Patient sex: M
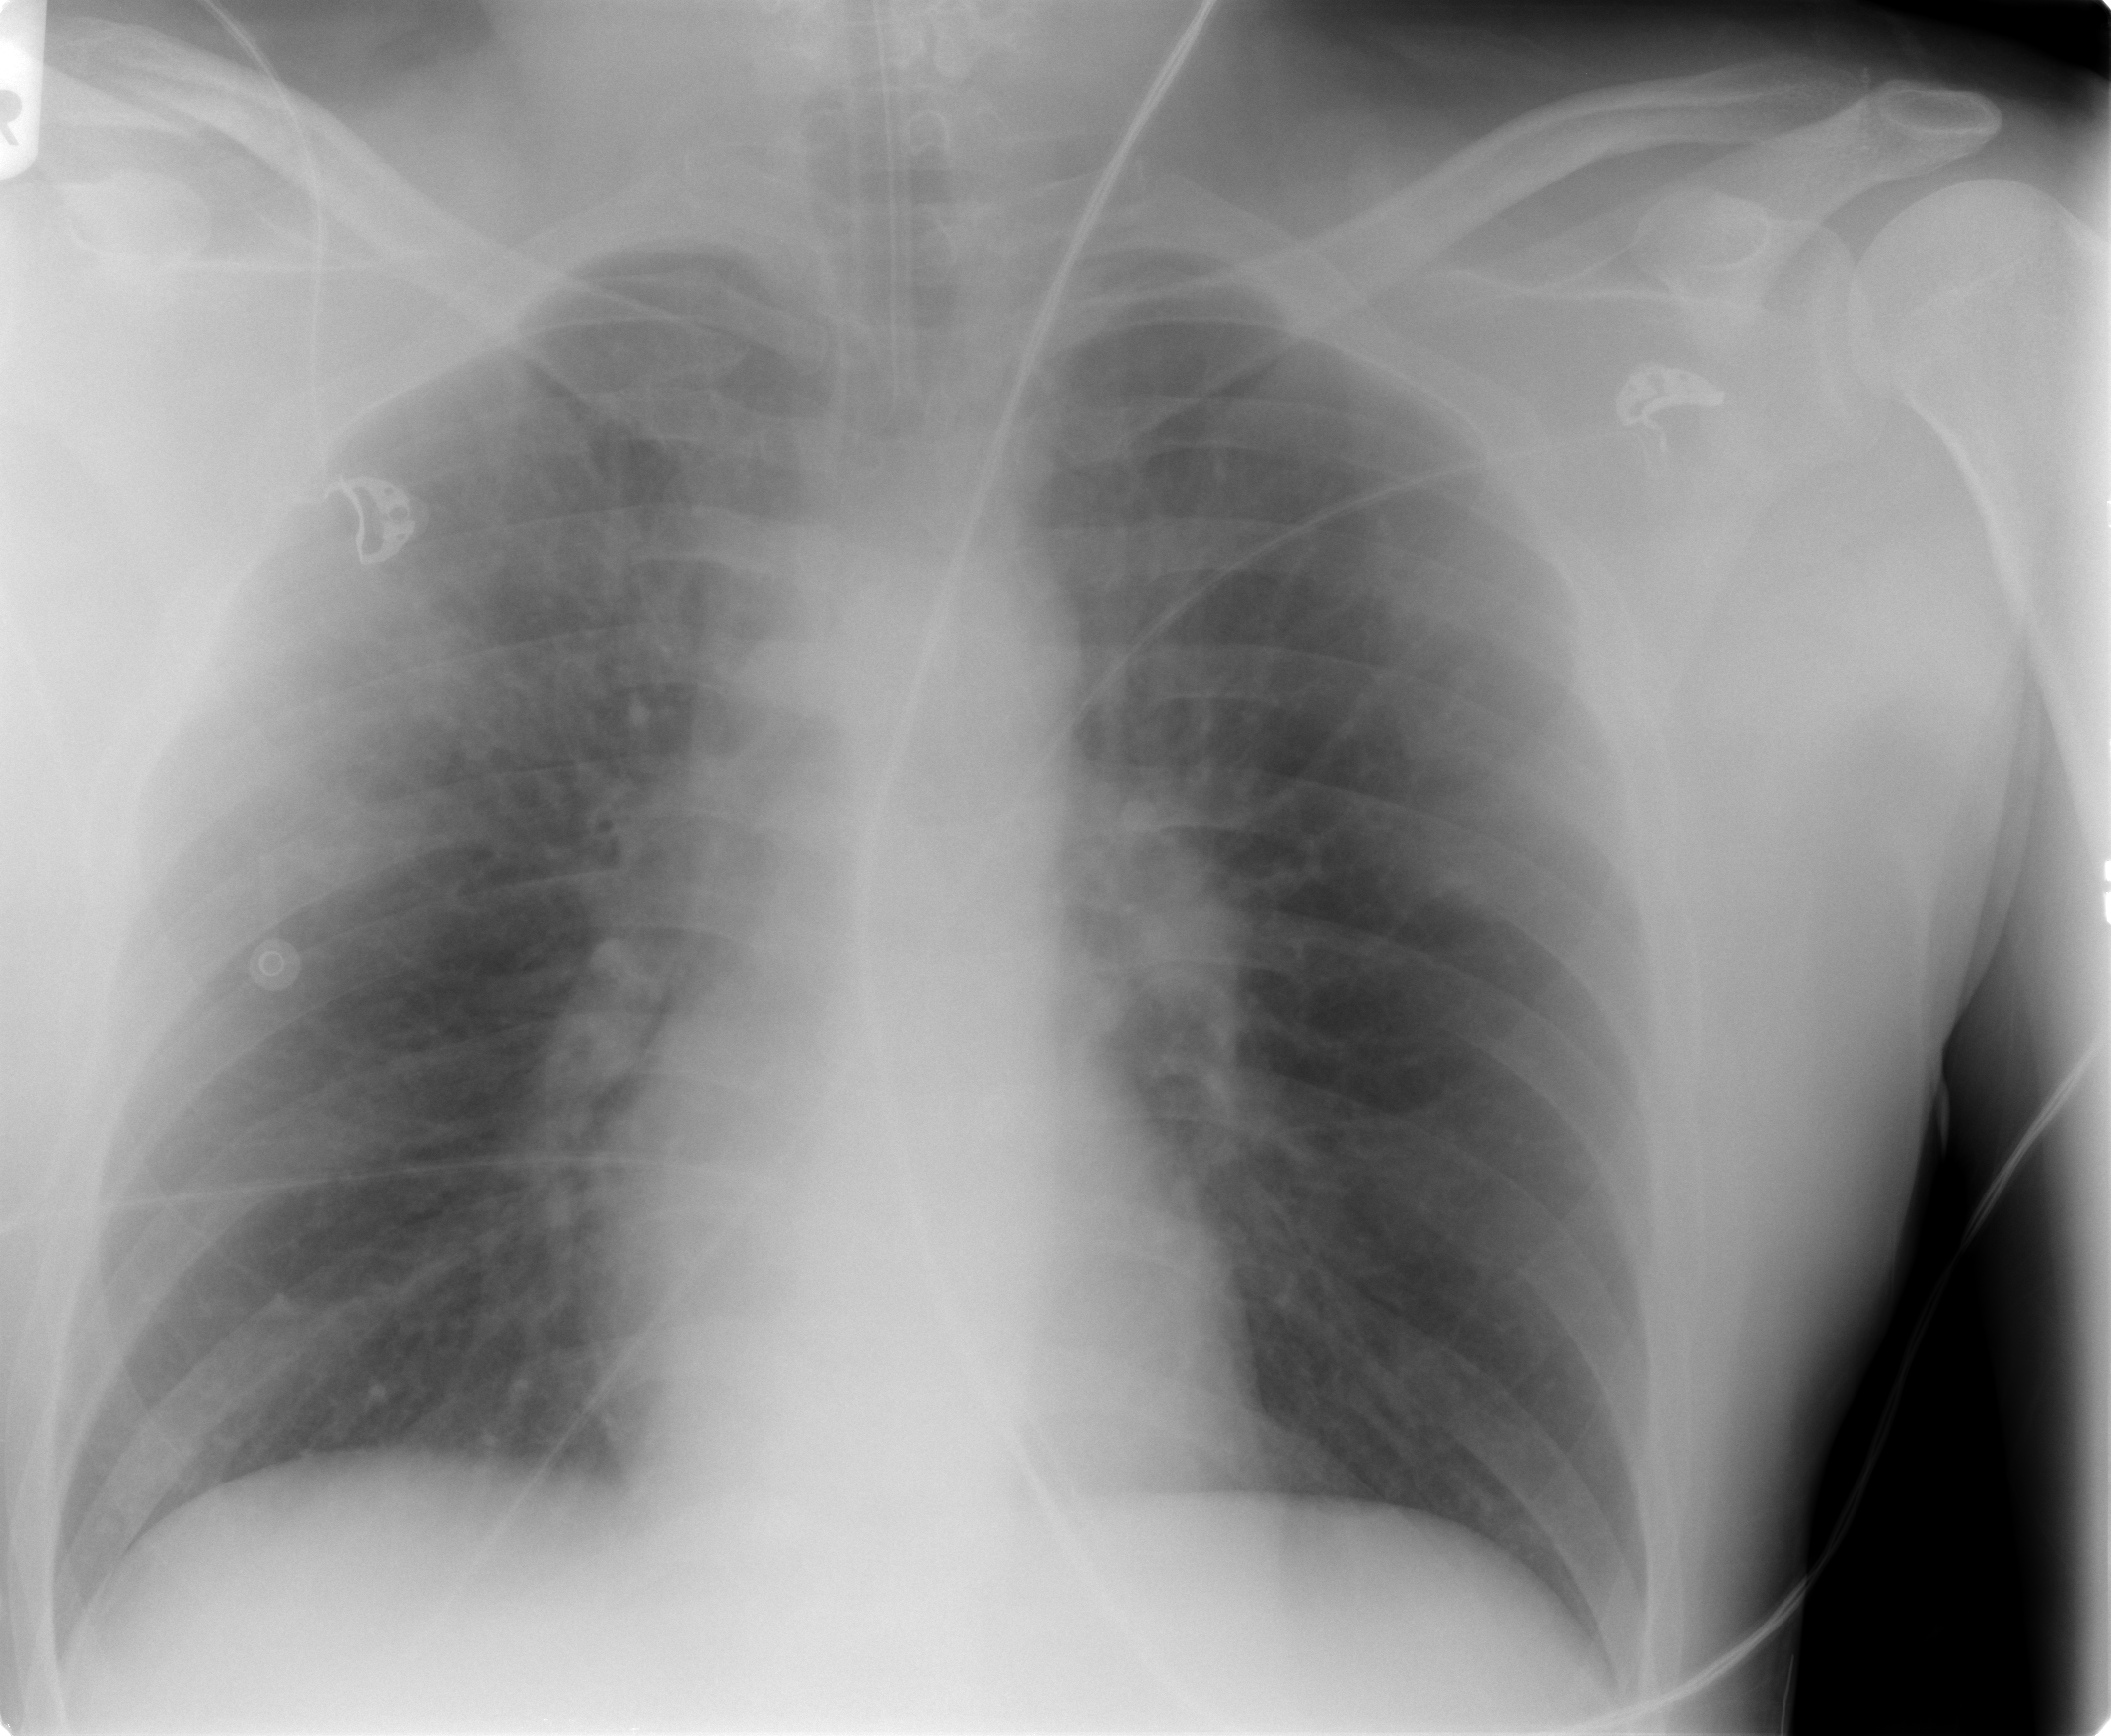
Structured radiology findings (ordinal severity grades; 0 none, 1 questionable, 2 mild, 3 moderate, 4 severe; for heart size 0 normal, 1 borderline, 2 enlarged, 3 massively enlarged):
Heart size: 0
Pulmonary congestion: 0
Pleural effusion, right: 0
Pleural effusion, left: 0
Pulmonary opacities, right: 2
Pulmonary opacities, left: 0
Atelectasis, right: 0
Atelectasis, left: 0